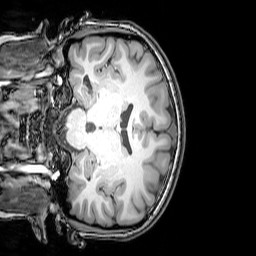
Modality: T1w
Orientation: coronal
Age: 22
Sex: female
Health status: healthy
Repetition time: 0.081 s
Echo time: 0.037 s